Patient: sex M, age 76
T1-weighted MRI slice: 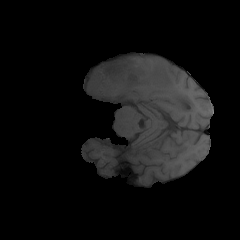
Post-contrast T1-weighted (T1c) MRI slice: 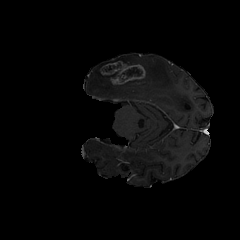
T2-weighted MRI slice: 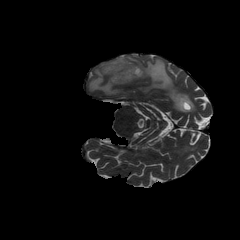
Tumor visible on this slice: yes
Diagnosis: Glioblastoma, IDH-wildtype
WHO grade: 4